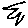
Label: star